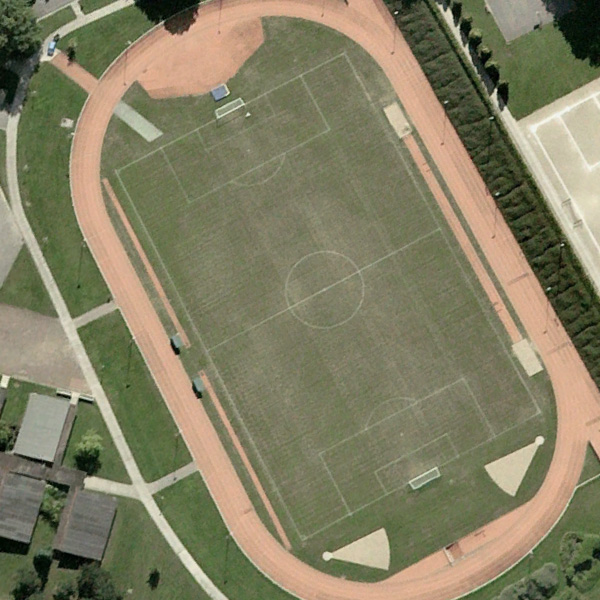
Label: Playground